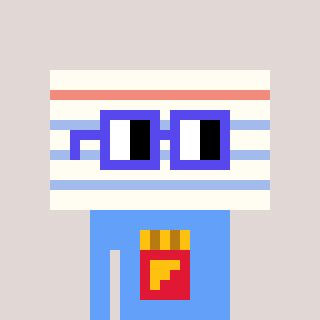
a pixel art character with square blue glasses, a empty notebook page-shaped head and a blue-colored body on a warm background